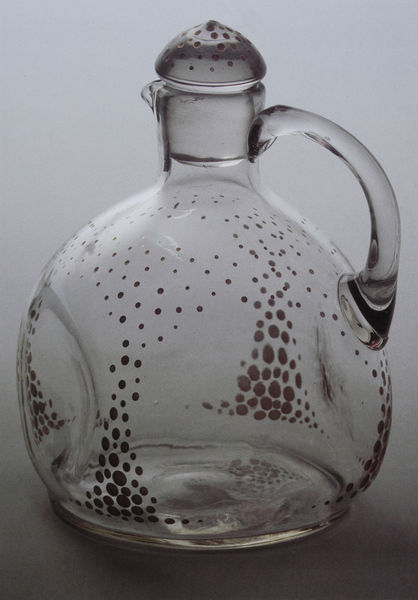
Titel: Karaffe mit goldenem Punktdekor
Künstler: Carl Georg von Reichenbach
Standort: München
Institution: Privatbesitz
Schlagwörter: weiß, braun, glas, grau, hell, hintergrund, orange, rot, beige, muster, ornament, flasche, hals, boden, gold, decke, rund, henkel, kanne, krug, vase, klar, schnabel, modern, formen, wein, jugendstil, schmal, dekor, ornamente, stopfen, bauch, transparent, foto, fotografie, punkte, gemustert, griff, deckel, gefäß, gepunktet, form, punkt, löcher, photo, verziert, art, karaffe, parfüm, öffnung, glaskaraffe, durchsichtig, rouge, décor, fotographie, kunsthandwerk, hänkel, art deco, design, deco, sezession, verschluss, eau, bauchig, deckelvase, gedelltes glas, glasgefäß, glasgriff, henekel, masern, produkt, produktdesign, punte, verteilt, verzierungen, werkstätten, mundgeblasen, ocre, tülle, ausguss, gewölbt, verre, vin, flacon, couleur, schnaupe, glasflasche, glaskrug, grug, glaus, karafe, dickbauchig, krus, ausschenker, delle, pot, stöpsel, cristal, glaskanne, anse, peint, thé, moderne, point, dekcel, praktisch, décoration, centre, taches, dellen, points, transparen, in sich ruhend, druchsichtig, bocden, carafe, soufflé, pois, capuchon, poignée, récipient, théière, bouteille, trous, fluide, glasmalerrei, casserole, nouveau, trensparent, bouchon, bombé, rkaraffe, oré, souflé